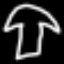
Label: mushroom